Question: I am working on a new update to my app and added google maps support. I added a reference to the Mono.Android.GoogleMaps assembly. All works great, tested good on my Droid X device so I sent the .apk to beta testers. I then tried to install on my Kindle Fire (allowed unknown sources) and it failed to install. I also got a report from a beta tester that they got the same message on their Motorola Photon.
I've later learned Kindle Fire and NOOK don't have the Google Maps integration. I've already built around "location" permissions although not sure if that was required.
I just fired up a AVD for Kindle Fire per the Amazon info and tried deploying a debug build. I got this error message:

How do you suggest I proceed? If this issue IS google maps being referenced, how do you handle this so my app will run on devices without this shared library present? What do I test for in code as to when to allow features such as this?
Thanks.
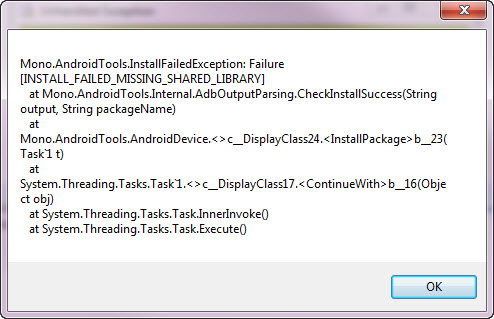
Answer: I researched the issue and added this line to my AssemblyInfo.cs and now it installs to Kindle Fire.
'''
[assembly: UsesLibrary(Name="com.google.android.maps", Required=false)]
'''